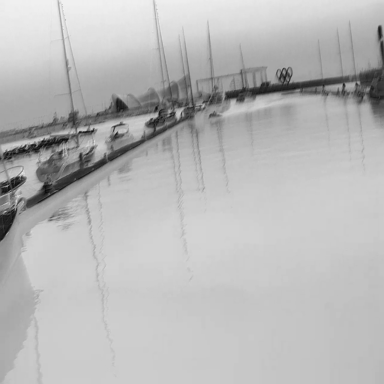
There are nine sailboats in the infrared image.